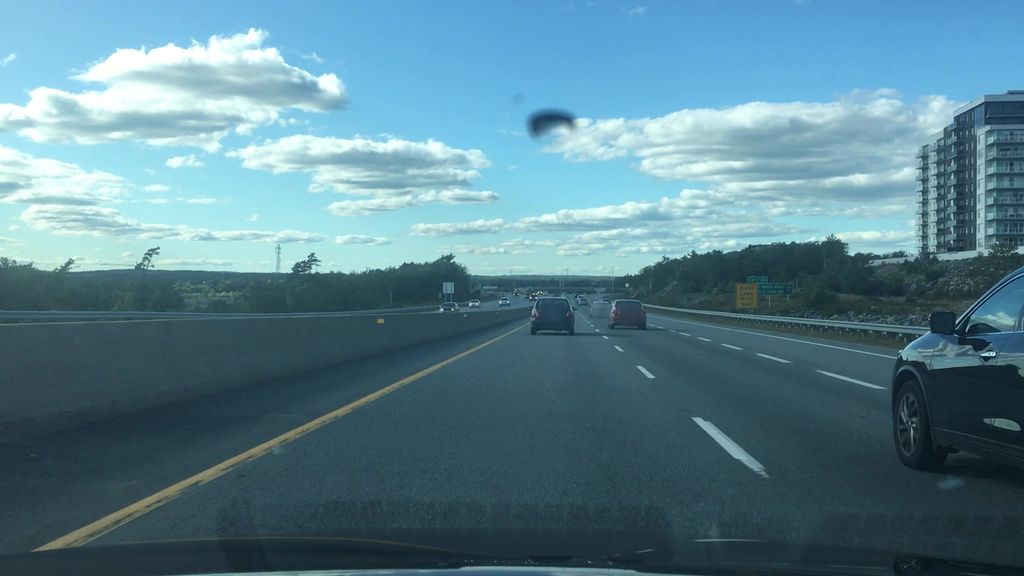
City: halifax